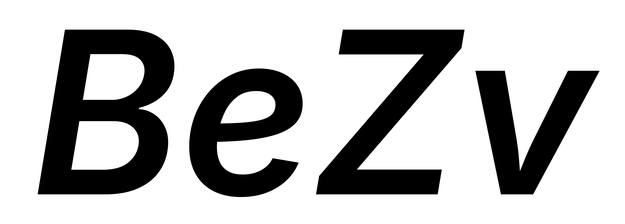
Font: Inter-Italic_SemiBold_Italic